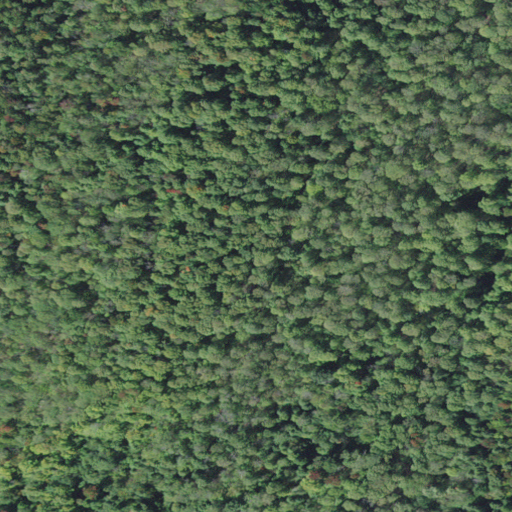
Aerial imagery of mountain in Vermont named Cushman Hill containing deciduous forest and mixed forest